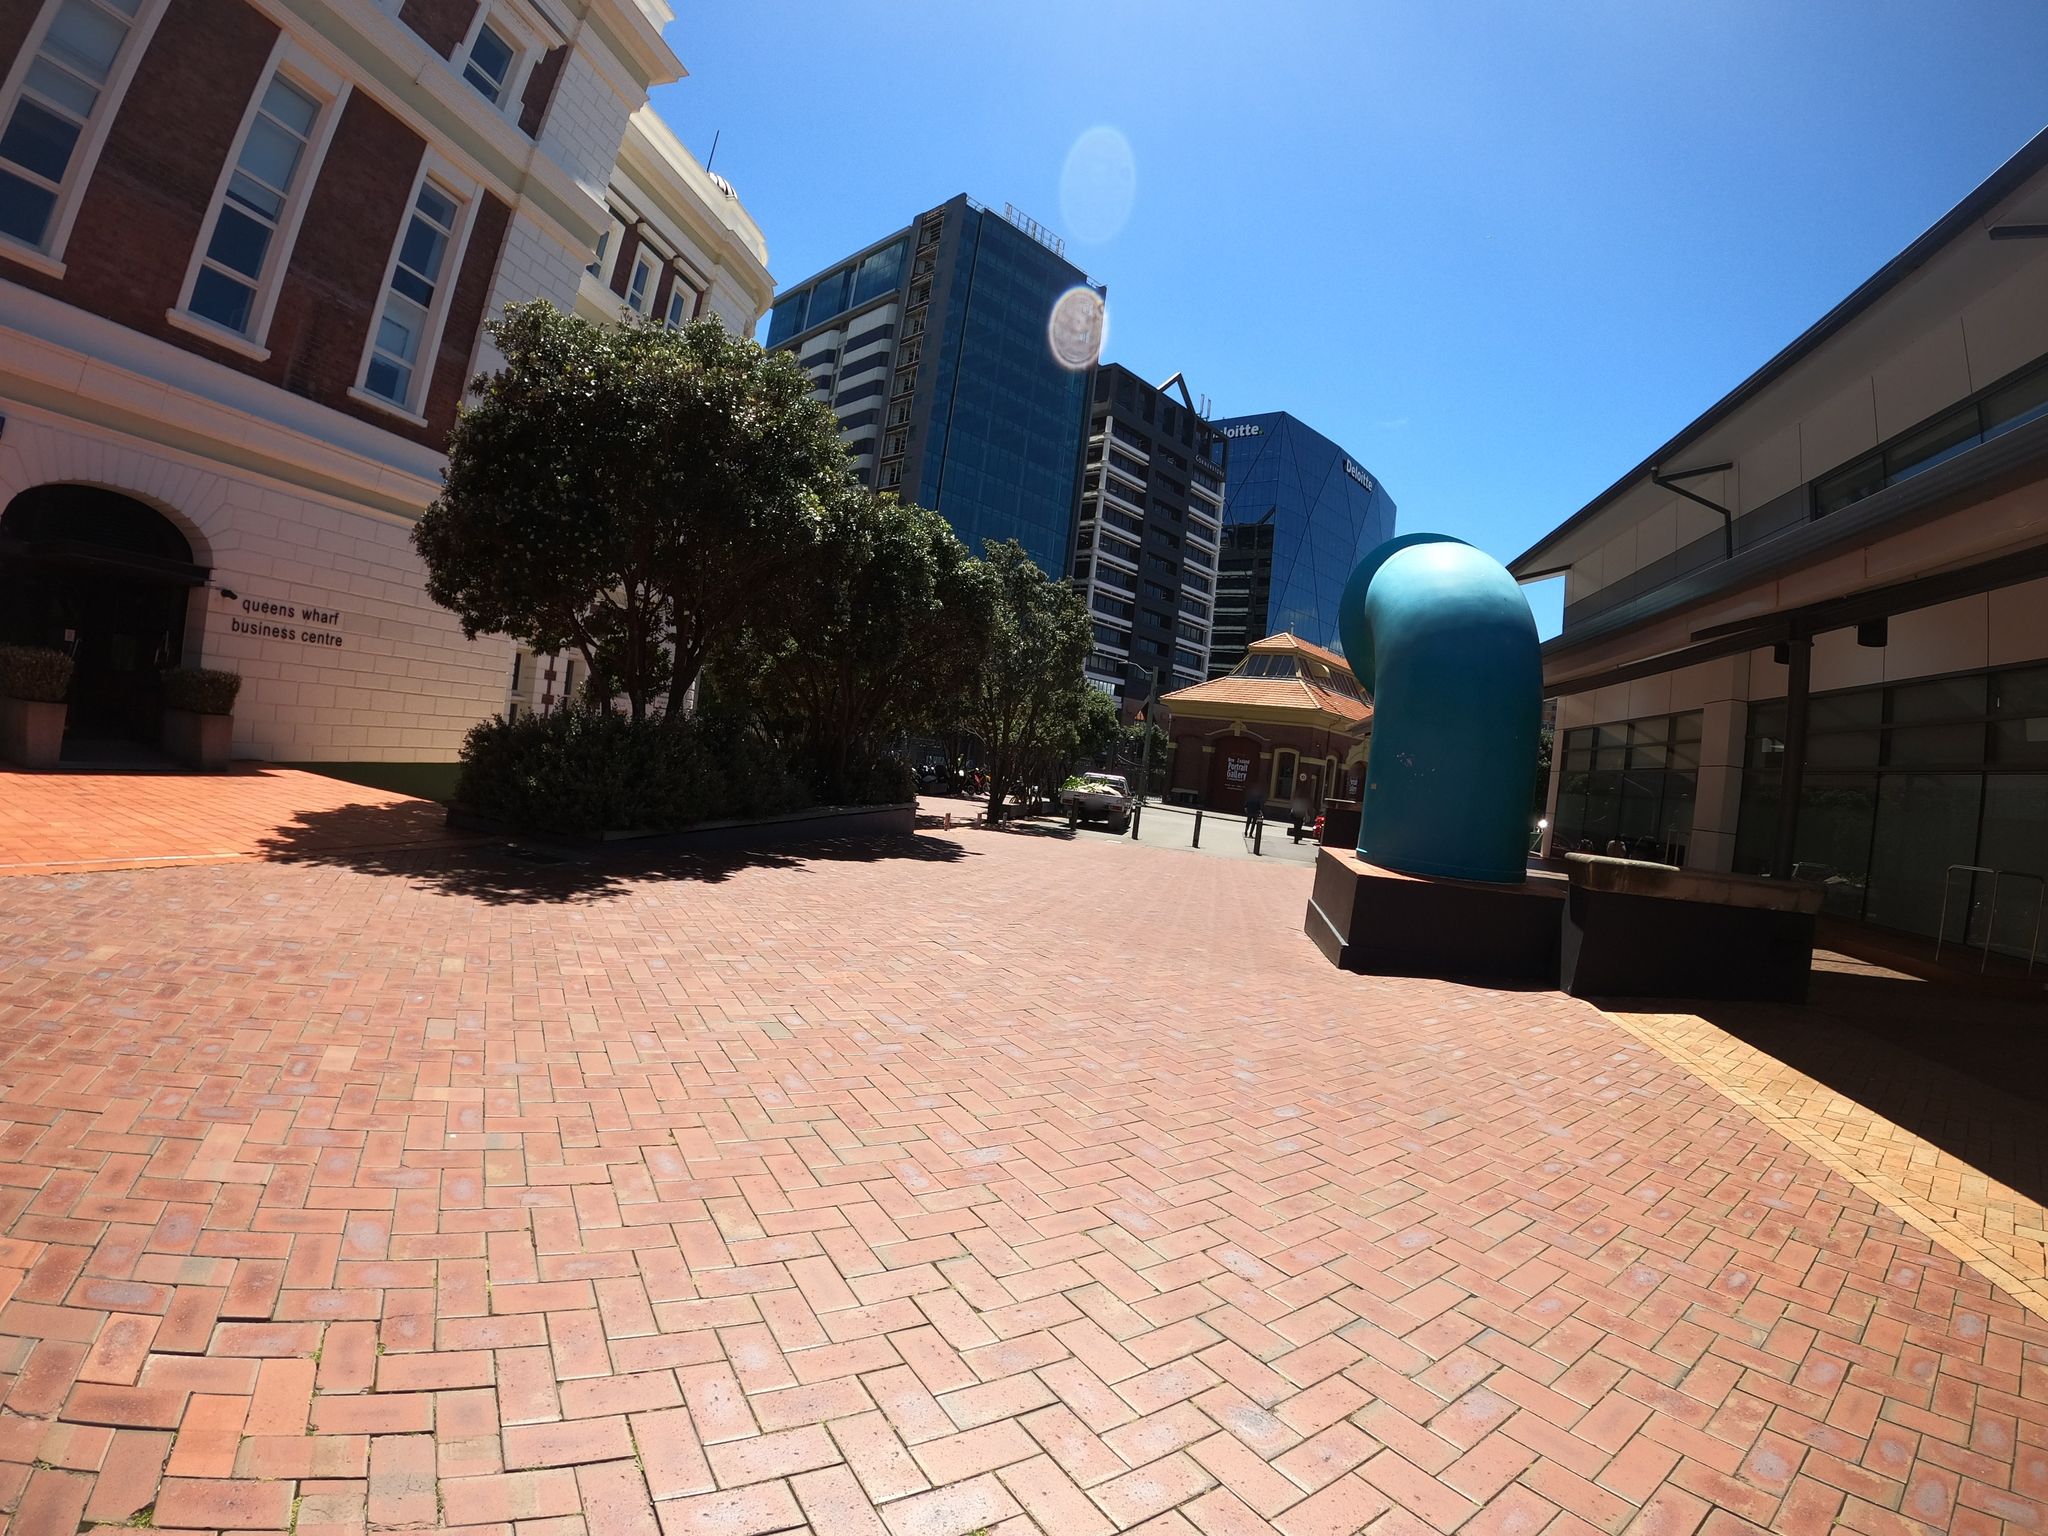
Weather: clear
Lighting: day
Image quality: good
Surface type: walking surface
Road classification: service, pedestrian
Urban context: urban centre
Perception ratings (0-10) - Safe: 8.35, Lively: 8.87, Beautiful: 5.62, Boring: 1.61, Depressing: 3.3, Wealthy: 8.89